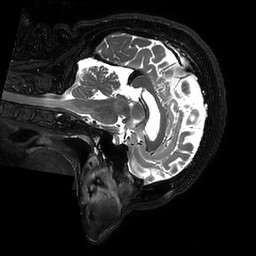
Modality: T2w
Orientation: sagittal
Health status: ill
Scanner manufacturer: philips
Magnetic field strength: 3 T
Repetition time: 2.5 s
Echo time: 0.331 s